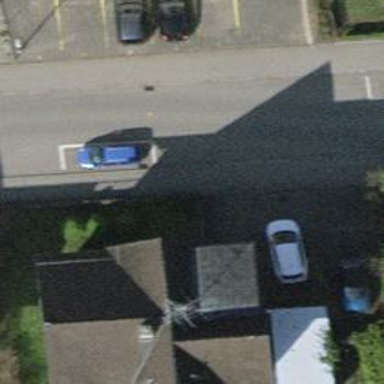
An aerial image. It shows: Residential road with asphalt surface and right lane for parking.